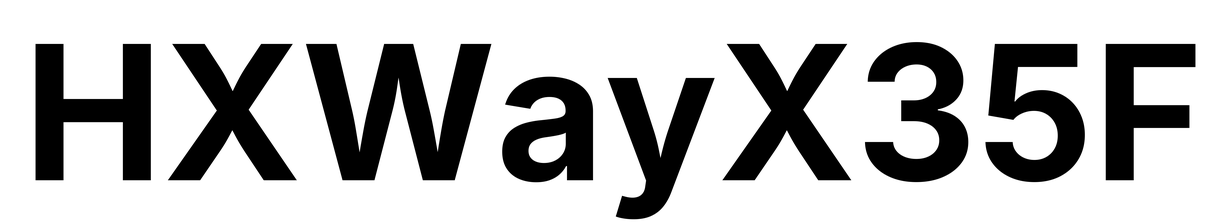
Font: Inter_Bold